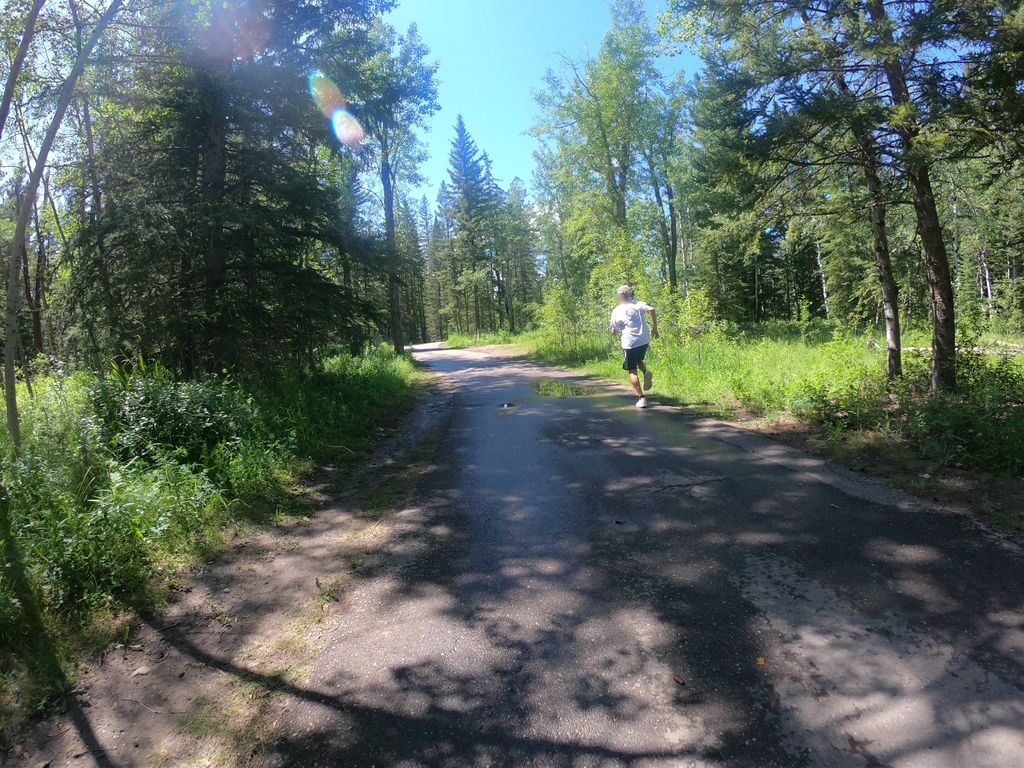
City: calgary